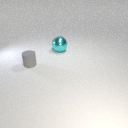
large cyan metal sphere behind small gray rubber cylinder